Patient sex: M
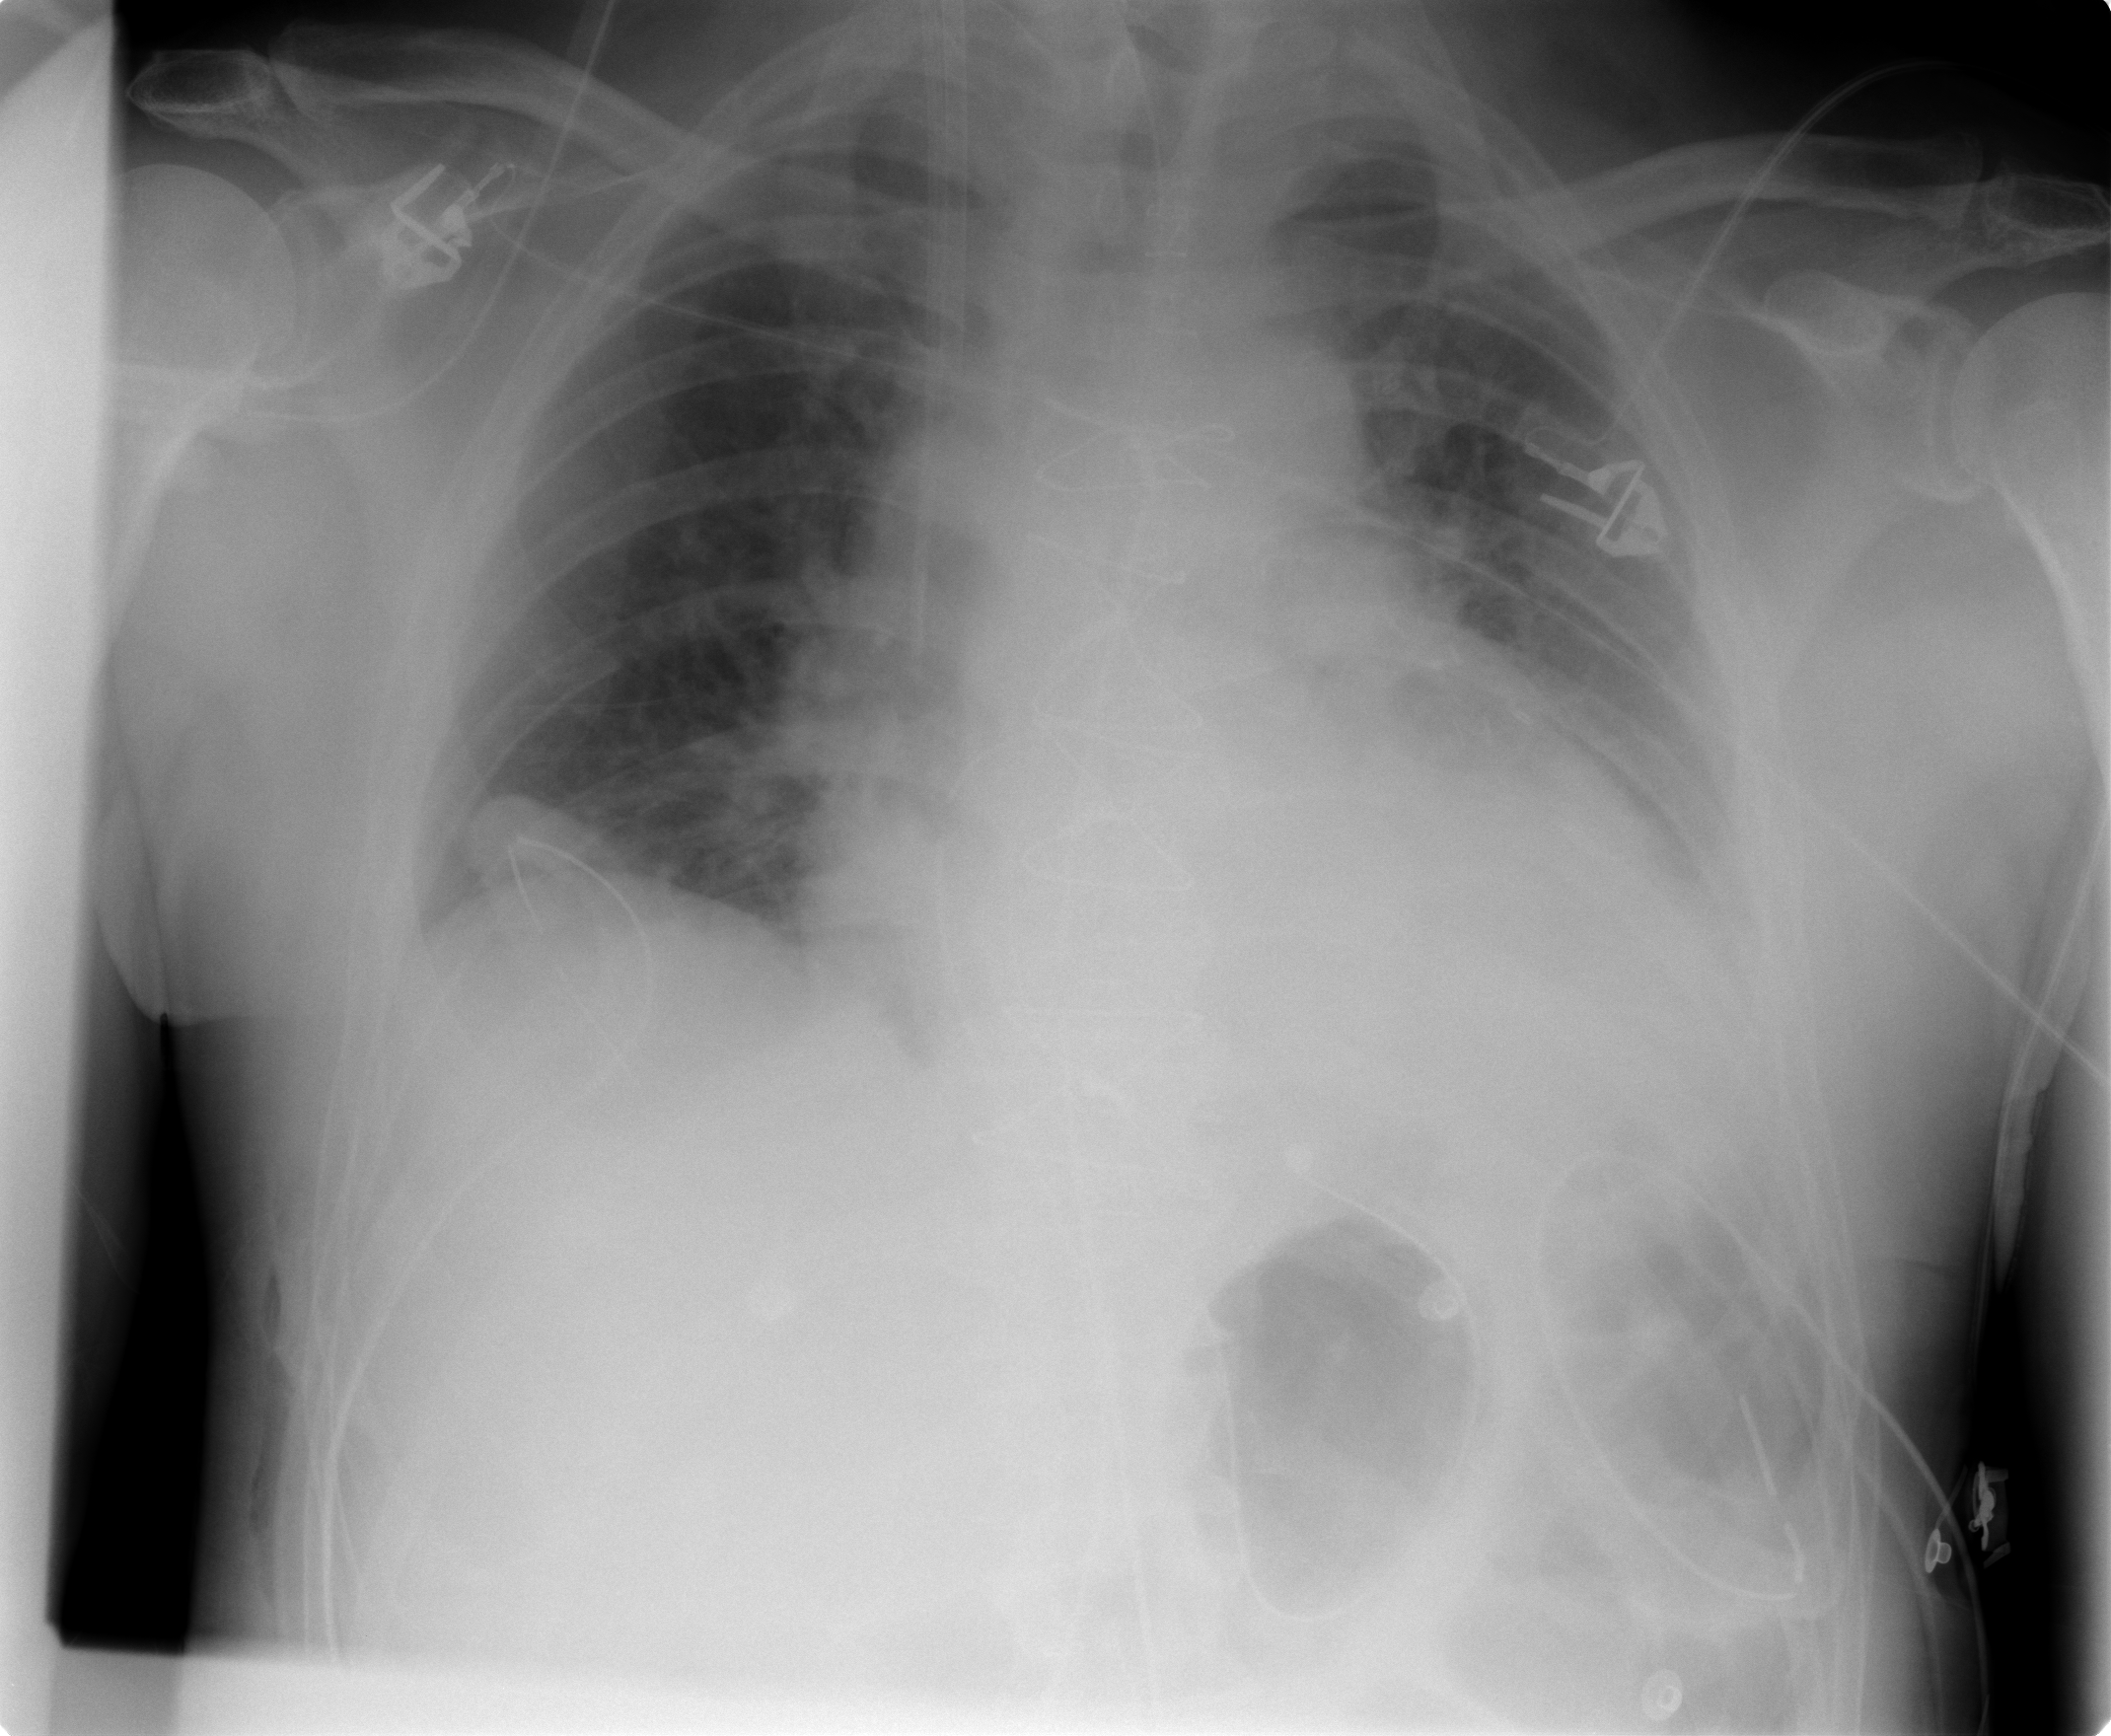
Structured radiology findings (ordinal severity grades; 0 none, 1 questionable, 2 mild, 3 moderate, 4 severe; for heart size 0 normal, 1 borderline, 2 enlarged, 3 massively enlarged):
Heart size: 2
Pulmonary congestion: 2
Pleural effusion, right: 0
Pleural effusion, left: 2
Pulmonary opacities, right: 0
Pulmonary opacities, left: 0
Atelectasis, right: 0
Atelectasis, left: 2